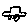
Label: car